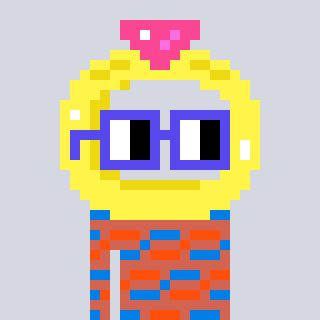
a pixel art character with square blue glasses, a ring-shaped head and a peachy-colored body on a cool background